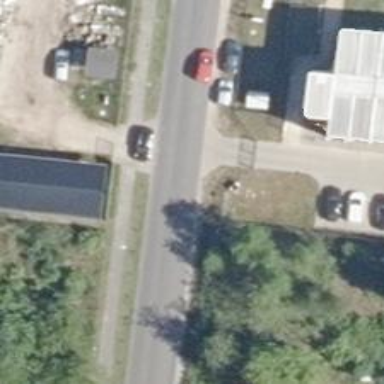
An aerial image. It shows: Unclassified road with asphalt surface.